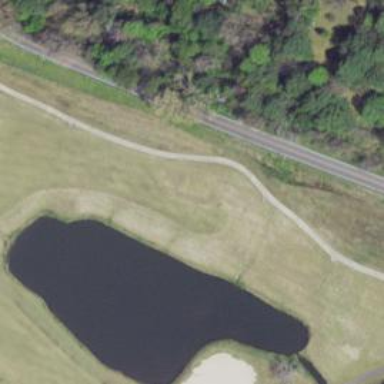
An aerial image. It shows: Picturesque scene of golf course with lateral water hazard.